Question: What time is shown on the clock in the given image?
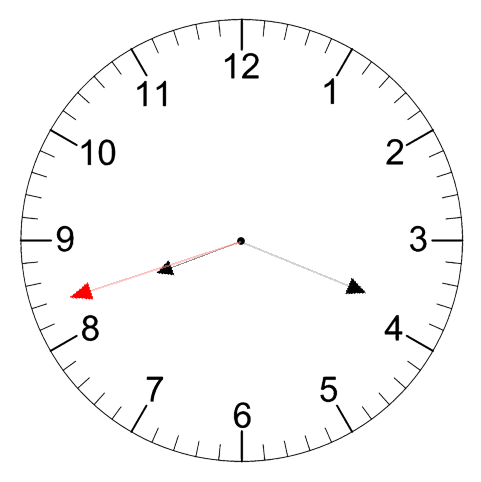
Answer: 08:18:42